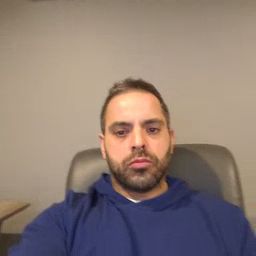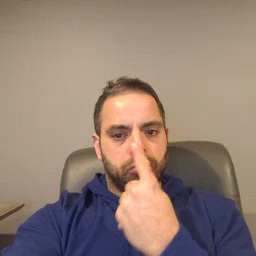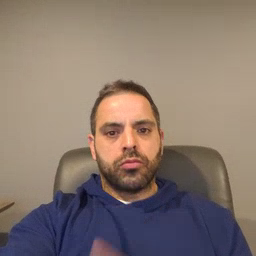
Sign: nose